Field crop: tomato
Growth stage: 1
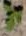
Species: solanum